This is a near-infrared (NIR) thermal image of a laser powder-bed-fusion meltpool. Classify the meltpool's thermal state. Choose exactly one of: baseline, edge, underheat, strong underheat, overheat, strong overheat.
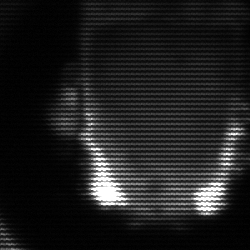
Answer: baseline